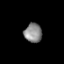
Tissue: prostate
Cell type: T cells
Senescence score: 0.7762
Nuclear area (px): 330
Mean DAPI intensity: 137.512